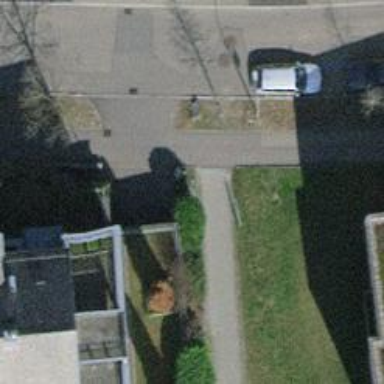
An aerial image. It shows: Unmarked crossing with traffic calming table.